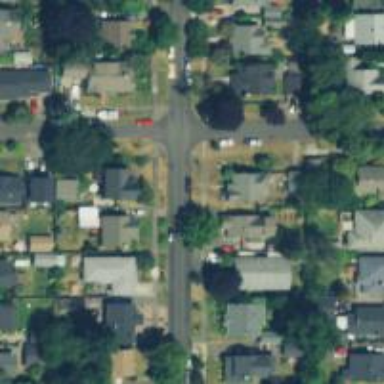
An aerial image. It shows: Residential road with sidewalk on the left.